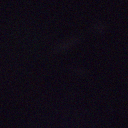
Screen state: off